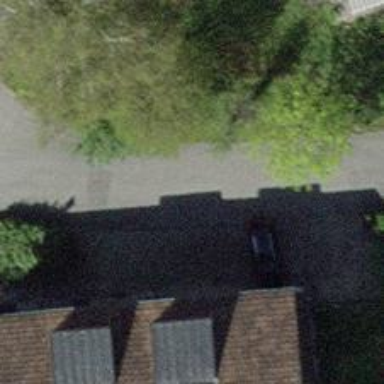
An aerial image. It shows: Residential road.